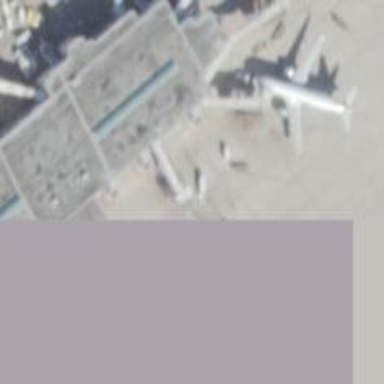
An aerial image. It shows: Airport gate.